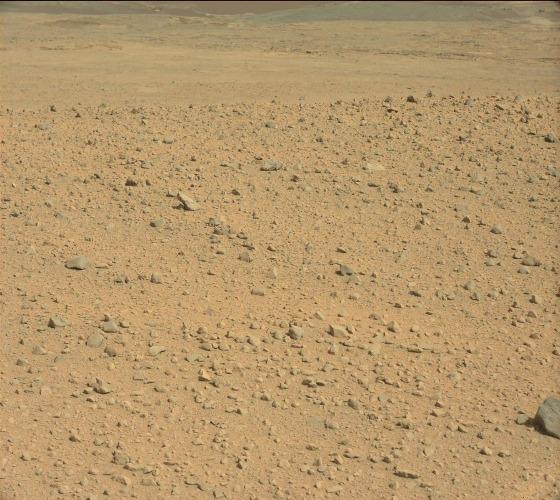
Terrain classes present: Gravel / Sand / Soil, Rock, Shadow